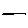
Label: line